Interaction volume radius: 10 \u00c5
Interaction volume height: 25 \u00c5
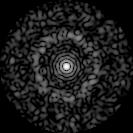
Disorder parameter: 0.8428